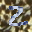
Label: 2